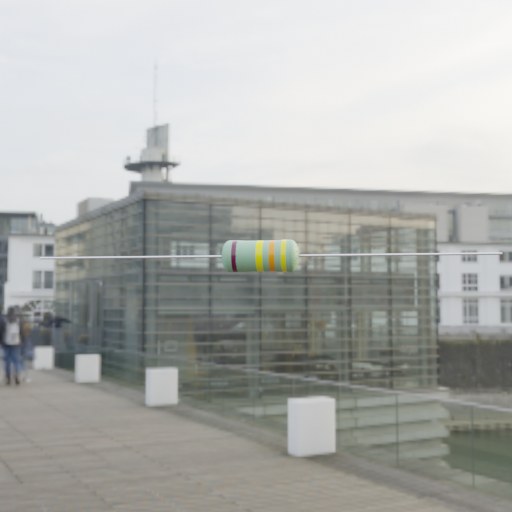
Resistor colour bands (in order): brown, yellow, orange, yellow